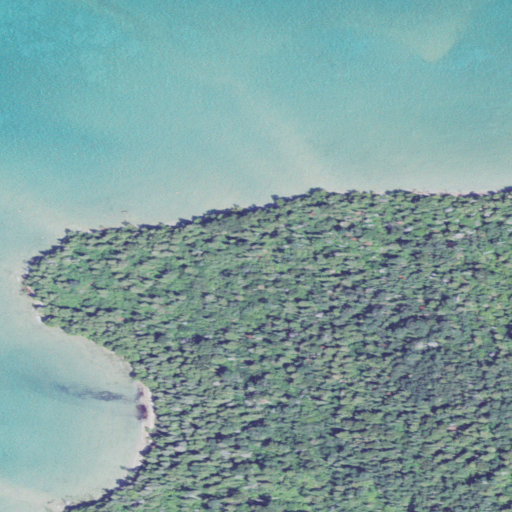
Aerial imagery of cape in Michigan named Northwest Point containing open water, woody wetlands, and herbaceous wetlands